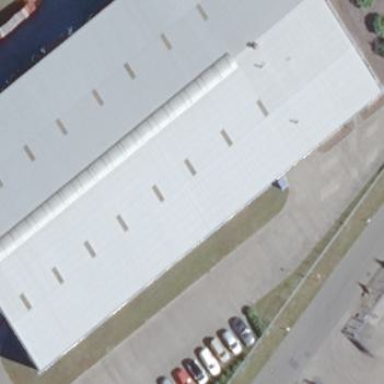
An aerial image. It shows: Commercial building with gabled roof.